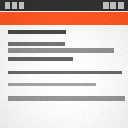
Screen state: on